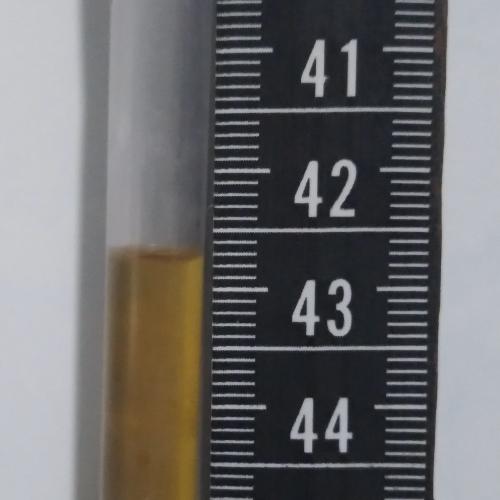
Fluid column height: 42.7 cm